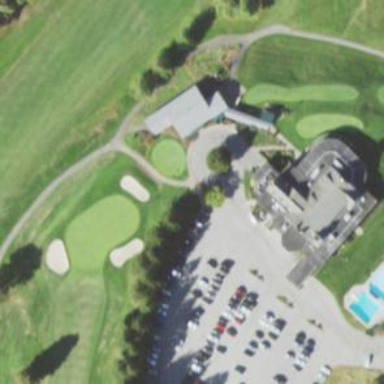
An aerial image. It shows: Path used for both walking and golf.